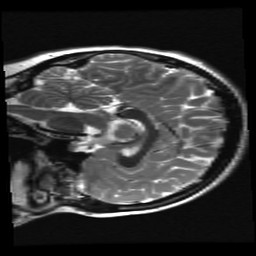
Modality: T2w
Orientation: sagittal
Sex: female
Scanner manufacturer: ge
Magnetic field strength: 3 T
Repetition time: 5 s
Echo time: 0.101 s